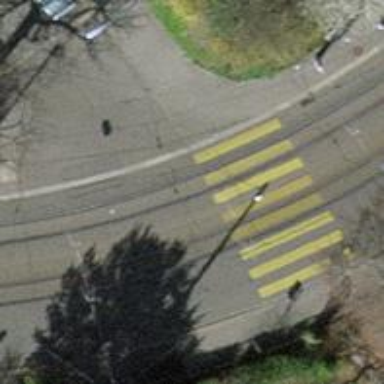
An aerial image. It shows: Kerb barrier.